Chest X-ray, PA view. Patient: 48 years old, sex M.
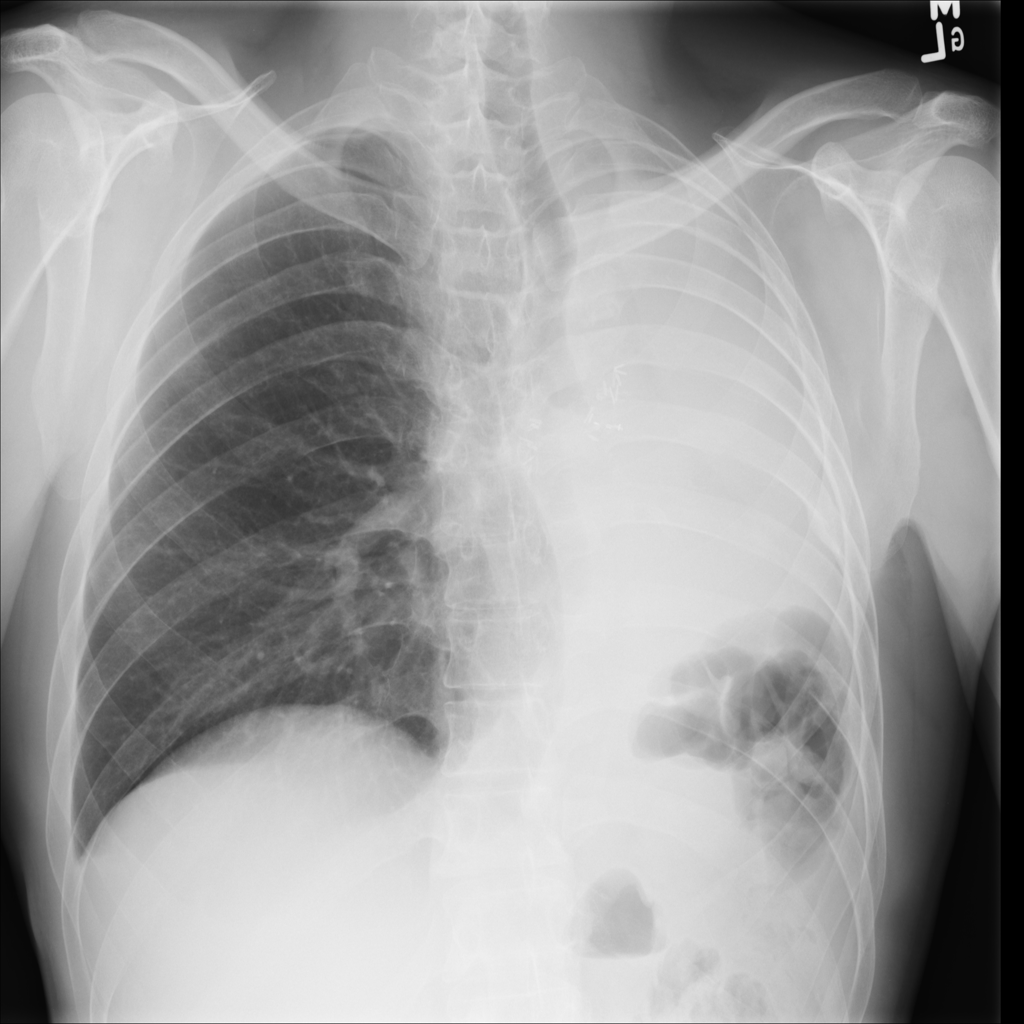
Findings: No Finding